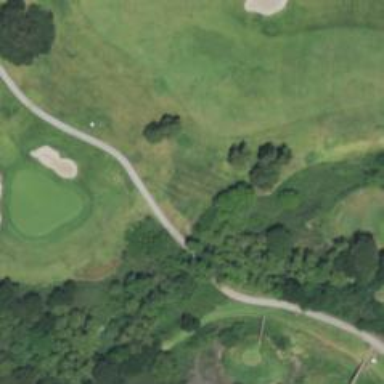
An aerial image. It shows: Footway leading to the Eagle Vines Golf Course.